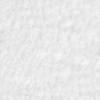
Label: no_change